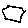
Label: hexagon